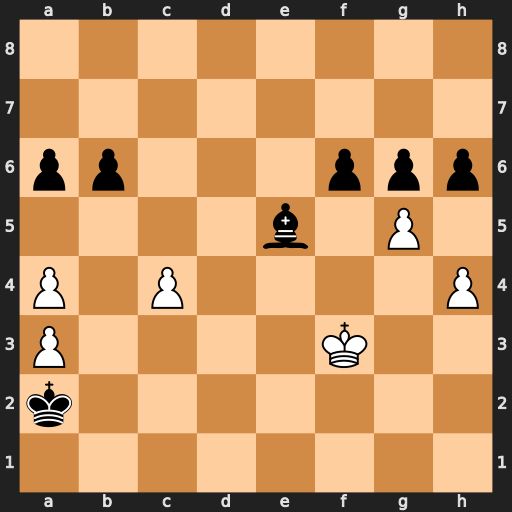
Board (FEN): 8/8/pp3ppp/4b1P1/P1P4P/P4K2/k7/8
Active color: w
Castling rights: -
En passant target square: -
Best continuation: gxh6 a5 h5 gxh5 Ke4 Bc3 Kf5